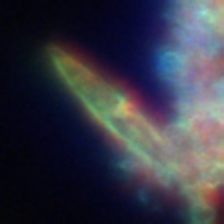
Taxon: Diatom_aggregate
Group: Diatoms